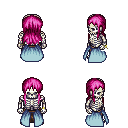
a pixel art fantasy rpg character, male body template, skeleton, overskirt, robe skirt, pink unkempt hairstyle, bracelets, four views (front, back, left, right), 2x2 character sprite sheet, small pixel art, hard edges, no anti-aliasing